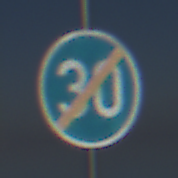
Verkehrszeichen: EndeMindestgeschwindigkeit
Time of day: MorningAfternoon
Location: Outdoor (Nature)
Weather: PartlyCloudy
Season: NotSpecified
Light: Natural